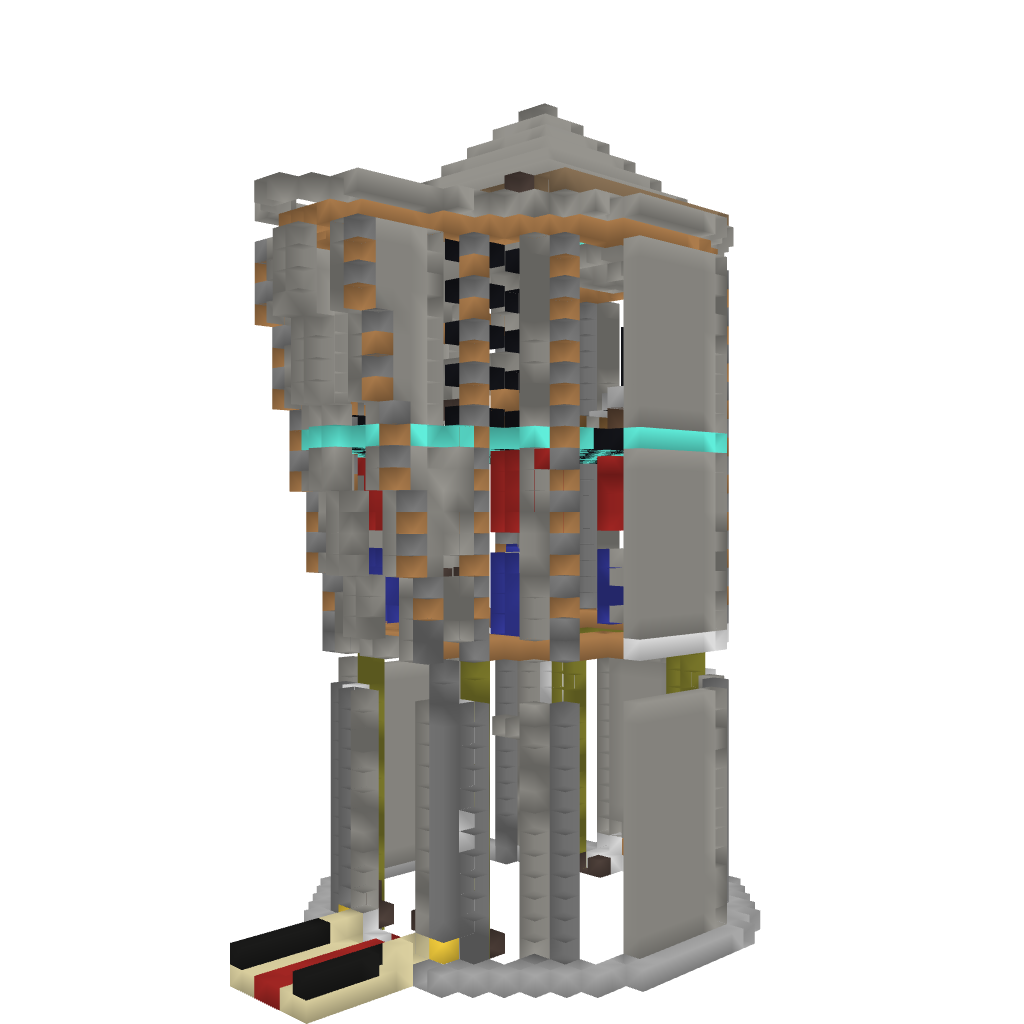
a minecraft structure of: MineESPcraftSpawn